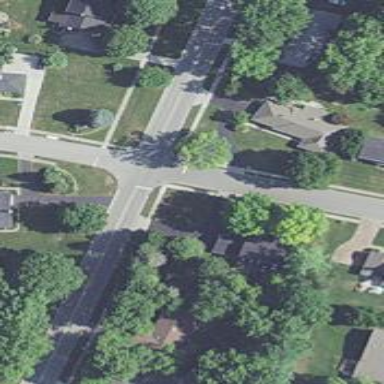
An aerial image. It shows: Footway road with separate sidewalk.